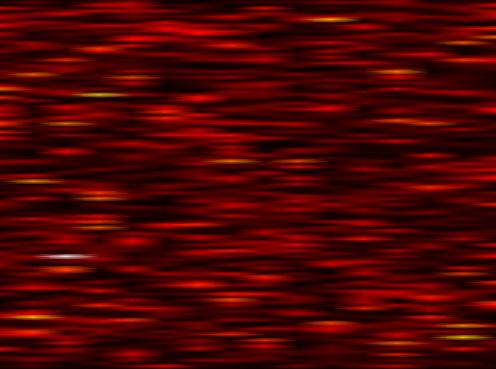
Label: WOLA